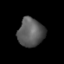
Tissue: lung
Cell type: Epithelial cells
Senescence score: 0.6364
Nuclear area (px): 736
Mean DAPI intensity: 90.443